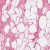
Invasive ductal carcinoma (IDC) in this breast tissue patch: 0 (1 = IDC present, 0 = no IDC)